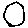
Label: circle